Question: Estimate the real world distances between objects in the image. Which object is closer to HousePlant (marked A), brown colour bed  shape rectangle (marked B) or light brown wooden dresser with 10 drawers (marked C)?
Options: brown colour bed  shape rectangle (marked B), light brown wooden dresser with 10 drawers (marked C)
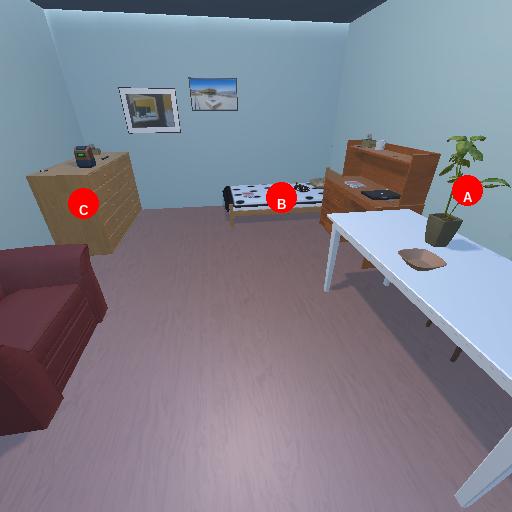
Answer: brown colour bed  shape rectangle (marked B)